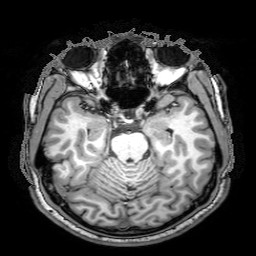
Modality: T1w
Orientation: axial
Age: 24
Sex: male
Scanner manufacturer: philips
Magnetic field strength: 3 T
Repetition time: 8.3 s
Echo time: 3.808 s